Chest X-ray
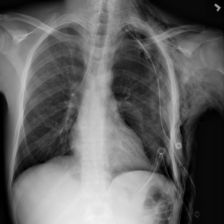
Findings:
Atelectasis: negative
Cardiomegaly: negative
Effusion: negative
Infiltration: negative
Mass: negative
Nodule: negative
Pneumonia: negative
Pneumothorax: positive
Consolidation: negative
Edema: negative
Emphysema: negative
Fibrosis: negative
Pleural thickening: negative
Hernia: negative